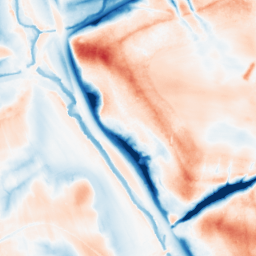
Category: trend_removal
Decomposition family: local_polynomial
Decomposition parameters: window_size: 51
degree: 3
Upsampling method: bilinear
Upsampling parameters: scale: 4
Upsampling scale: 4